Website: ulta-beauty
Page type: account-selection
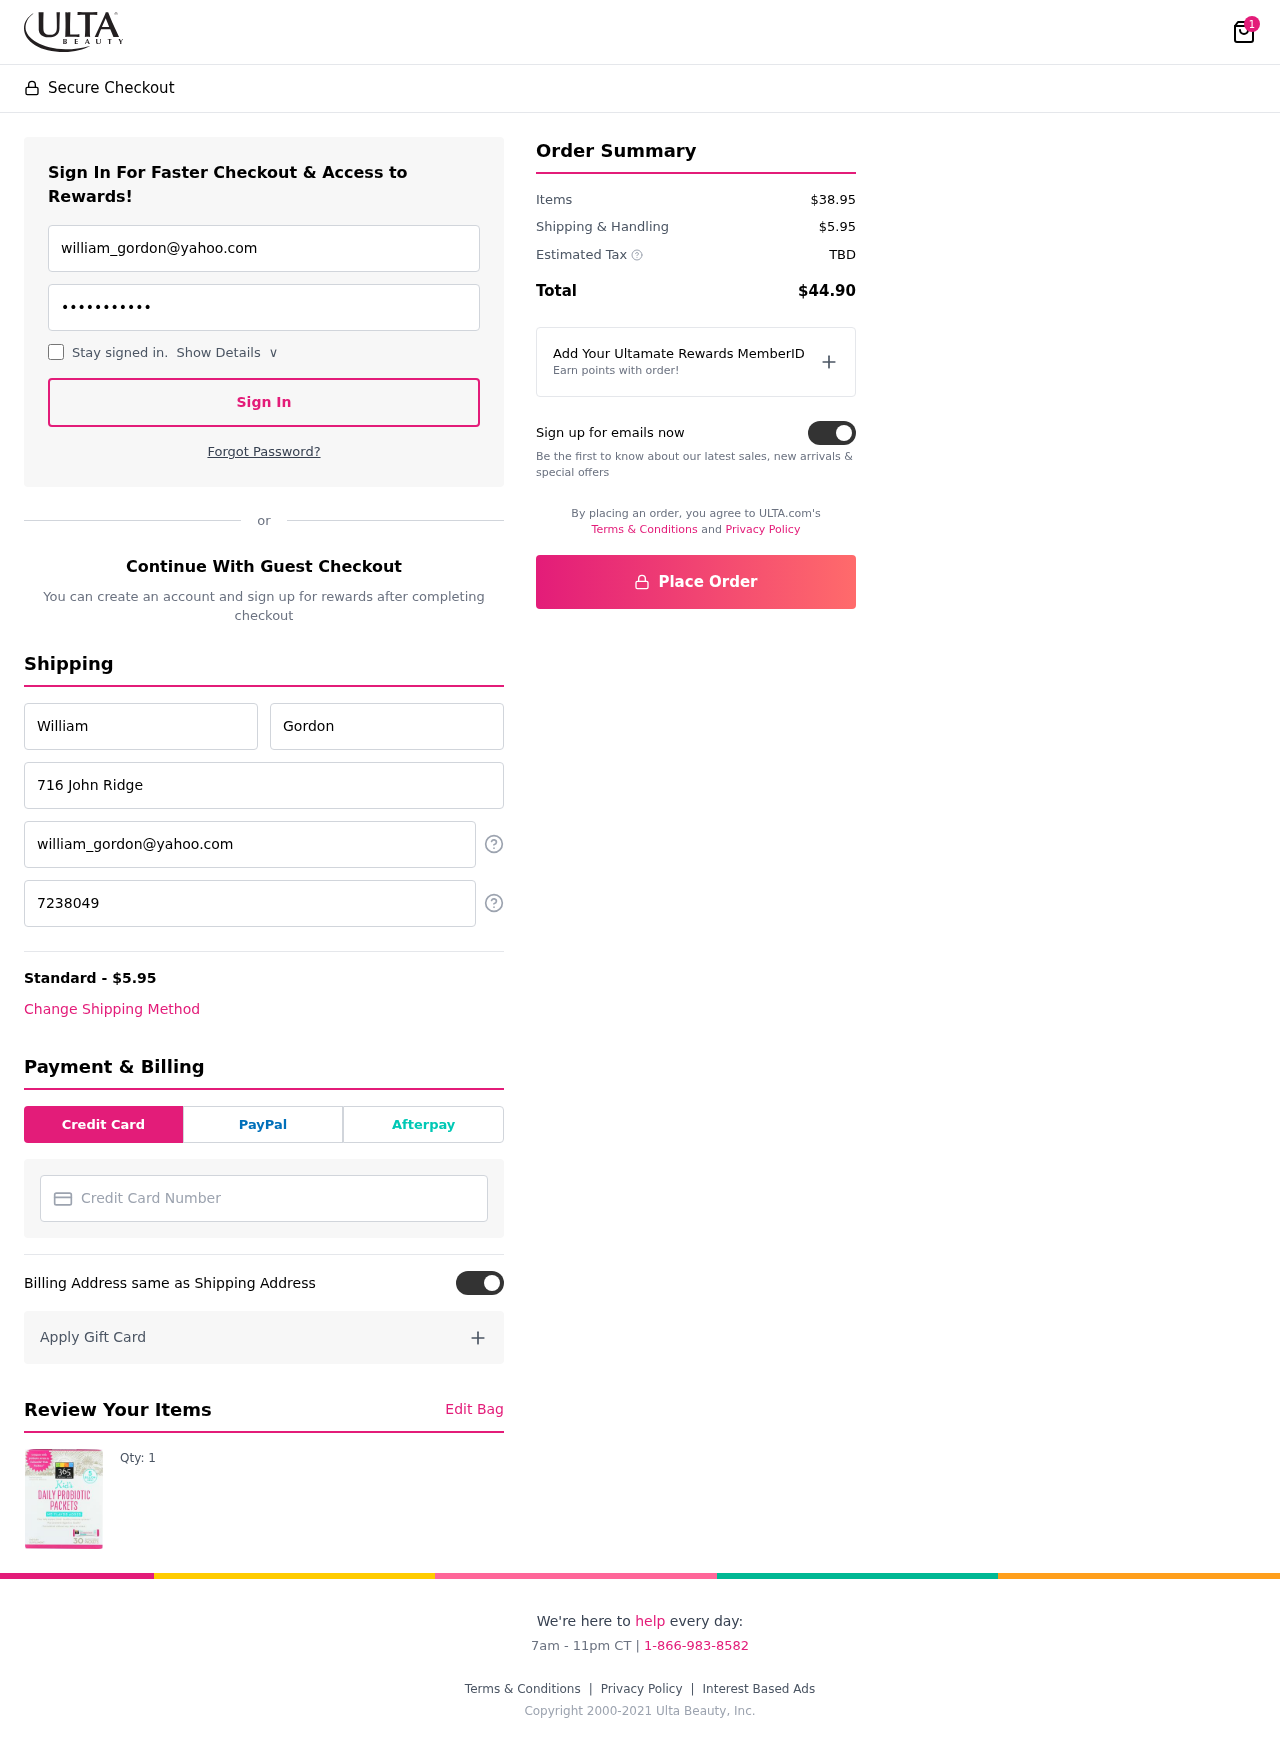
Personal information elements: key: PII_CARD_NUMBER
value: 4608 7273 5130 5194
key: PII_EMAIL
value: william_gordon@yahoo.com
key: PII_EMAIL2
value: william_gordon@yahoo.com
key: PII_FIRSTNAME
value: William
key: PII_LASTNAME
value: Gordon
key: PII_PHONE
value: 7238049321
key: PII_STREET
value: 716 John Ridge
Product elements: key: PRODUCT1_QUANTITY
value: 1
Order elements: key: ORDER_NUM_ITEMS
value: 1
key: ORDER_SHIPPING_COST
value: $5.95
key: ORDER_SUBTOTAL
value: $38.95
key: ORDER_TAX
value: TBD
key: ORDER_TOTAL
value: $44.90